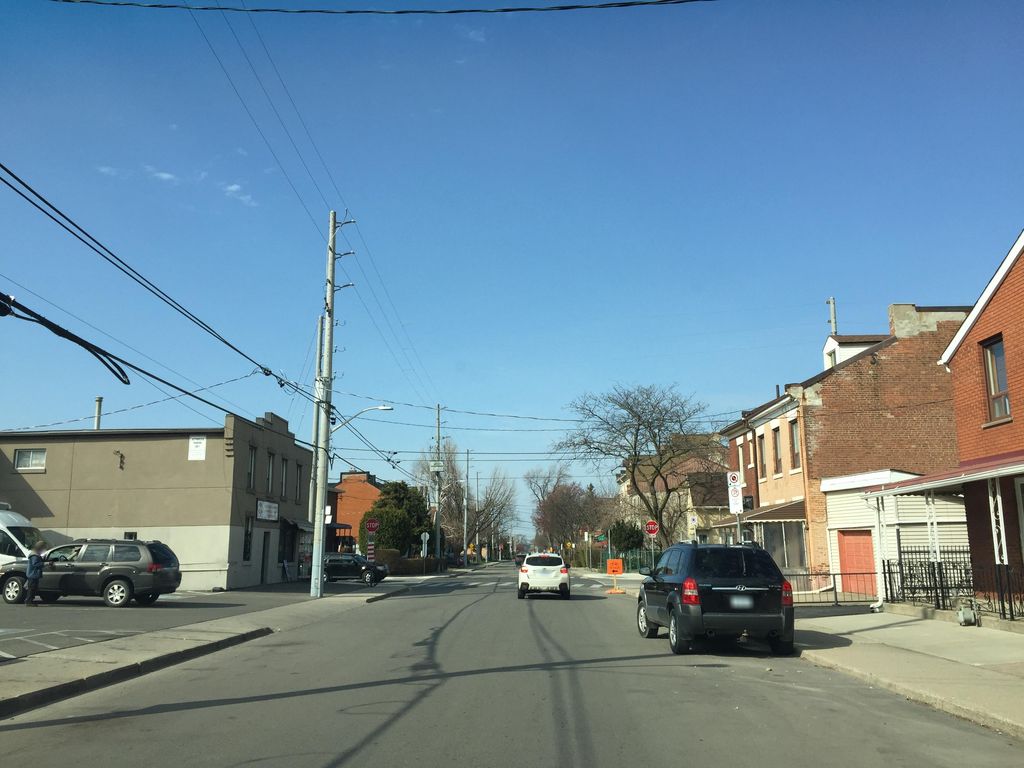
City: hamilton